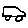
Label: car